Question: I have a query that I put into a dataset as a datatable. The query runs great, however in the datatable it does not list anything in the Data Column, there for I cannot report it... Any ideas why this is not working? My Query is below.
'''
SELECT * FROM (
SELECT timeclock.dtTimeIn, timeclock.dtTimeOut, employees.sfirstname,
RANK() OVER ( ORDER BY dtTimeIn) rk1, --earliest record gets 1
RANK() OVER (ORDER BY dtTimeOut DESC) rk2 --latest record gets 1
FROM TimeClock INNER JOIN
Employees ON TimeClock.lEmployeeID = Employees.lEmployeeID
WHERE (dtTimeIn > dateadd(day, datediff(day, 0, getdate())-1, 0)) AND (dtTimeOut < dateadd(day, datediff(day, 0, getdate()), 0)) AND
(sDept IN ('1', '2', '3'))
) A
WHERE rk2=1
'''
Current output when I run the query:
'''
dtTimeIn dtTimeOut sfirstname rk1 rk2
2/7/2013 2:36:00 PM 2/7/2013 7:52:33 PM Brian 10 1
'''

When Creating the Table adapter in the wizzard... I get an error message:
'''
The Wizard detected the following problems when configuring the TableAdapter:
"OpenTime":
Details:
Generated SELECT statement.
The OVER SQL construct or statement is not supported
To add these components to your dataset, click Finish.
'''
I'm guessing it doesn't like the query... But i'm not sure how else to accomplish the query other than using the "OVER" function...
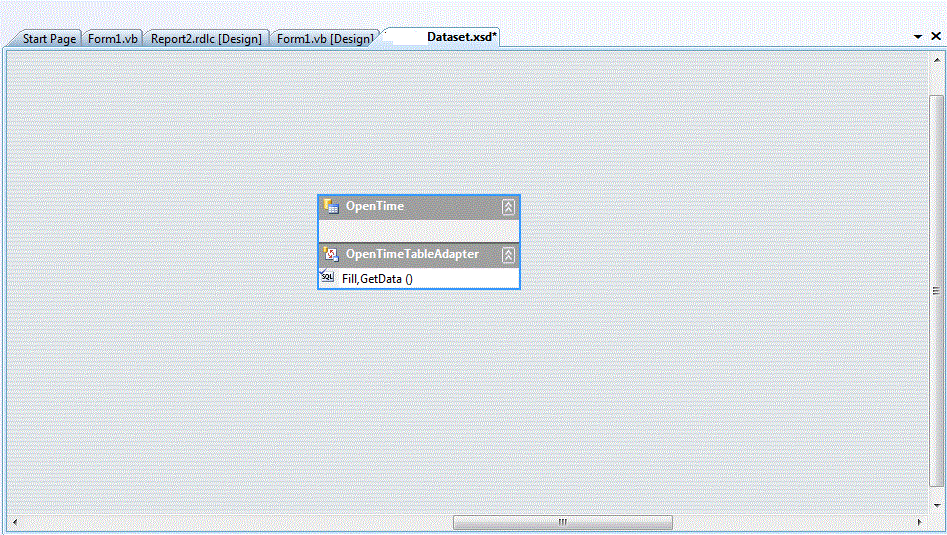
Answer: Due to the limitations of the 'TableAdapter' wizard, you have to create the 'DataTable' using code.
'''
DataTable dataTable;
using (SqlConnection sqlConn = new SqlConnection())
{
sqlConn.Open();
using (SqlDataAdapter sqlDataAdapter = new SqlDataAdapter())
using (sqlDataAdapter.SelectCommand = sqlConn.CreateCommand())
{
sqlDataAdapter.SelectCommand.CommandType = CommandType.Text;
sqlDataAdapter.SelectCommand.CommandText = '
SELECT * FROM (
SELECT timeclock.dtTimeIn, timeclock.dtTimeOut, employees.sfirstname,
RANK() OVER ( ORDER BY dtTimeIn) rk1, --earliest record gets 1
RANK() OVER (ORDER BY dtTimeOut DESC) rk2 --latest record gets 1
FROM TimeClock INNER JOIN
Employees ON TimeClock.lEmployeeID = Employees.lEmployeeID
WHERE (dtTimeIn > dateadd(day, datediff(day, 0, getdate())-1, 0)) AND (dtTimeOut < dateadd(day, datediff(day, 0, getdate()), 0)) AND (sDept IN ('1', '2', '3'))
) A
WHERE rk2=1';
sqlDataAdapter.Fill(dataTable);
}
}
'''
After having your 'dataTable' filled, simply assign it to the ReportViewer's 'DataSource'
'''
ReportDataSource rds = new ReportDataSource(dataTable.TableName, dataTable);
ReportViewer1.LocalReport.DataSources.Clear();
ReportViewer1.LocalReport.DataSources.Add(rds);
'''
Please note that a large part of these code snippets are untested.